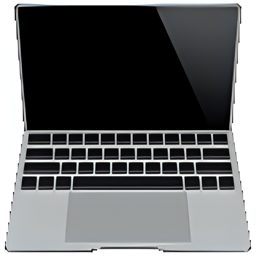
Name: personal computer
Emoji: 💻
Group: Objects
Sub-group: computer